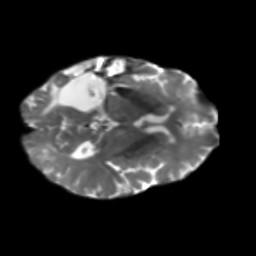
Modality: T2w
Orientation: axial
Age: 58
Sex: female
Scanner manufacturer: siemens
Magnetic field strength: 3 T
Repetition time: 5.25 s
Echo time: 0.08 s